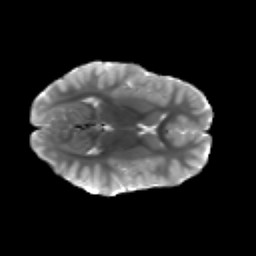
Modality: T2w
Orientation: axial
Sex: female
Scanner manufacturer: siemens
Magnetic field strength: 3 T
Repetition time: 5 s
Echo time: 0.071 s